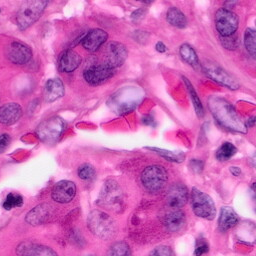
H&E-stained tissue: Pancreatic